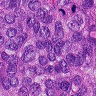
Metastatic tissue present: yes